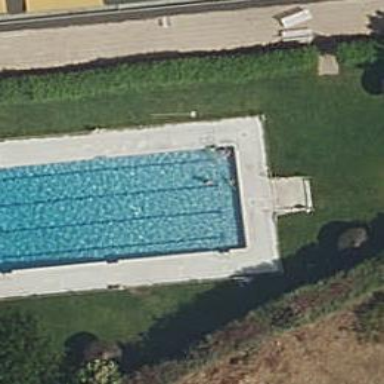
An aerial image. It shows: Swimming pool located in leisure land.